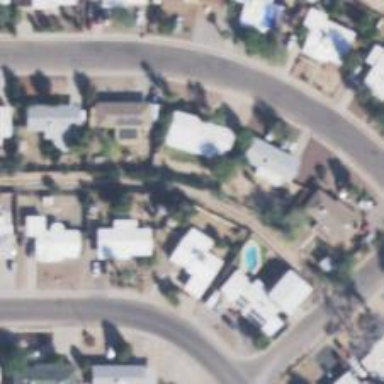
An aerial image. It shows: Alley classified as service road.